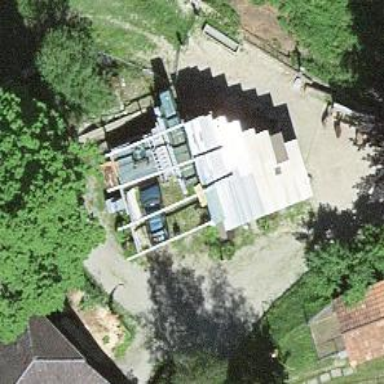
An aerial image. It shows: Barn.